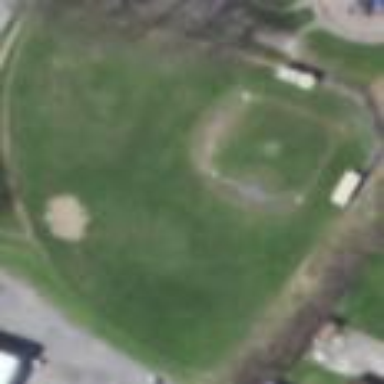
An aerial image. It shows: Baseball pitch for leisure and sports activities.